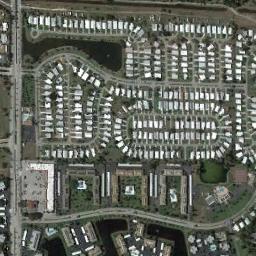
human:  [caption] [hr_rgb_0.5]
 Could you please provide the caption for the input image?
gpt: The mobile home park is on the grass next to the road .

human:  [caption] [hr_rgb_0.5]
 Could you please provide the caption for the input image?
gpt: There are many white buildings arranged neatly in the mobile home park .

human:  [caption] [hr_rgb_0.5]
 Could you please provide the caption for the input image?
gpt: The mobile home park has lots of neatly arranged white mobile homes and some other buildings .

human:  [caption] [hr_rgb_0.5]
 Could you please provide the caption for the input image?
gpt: Many buildings are in the mobile home park .

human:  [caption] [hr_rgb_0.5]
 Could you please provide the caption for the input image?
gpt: There are lush trees and neat mobile homes on both sides of the road .